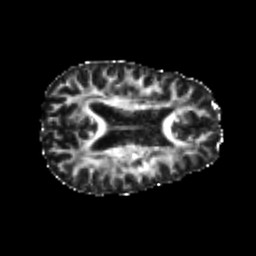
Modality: FA
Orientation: axial
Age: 26
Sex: male
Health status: healthy
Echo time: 0.074 s